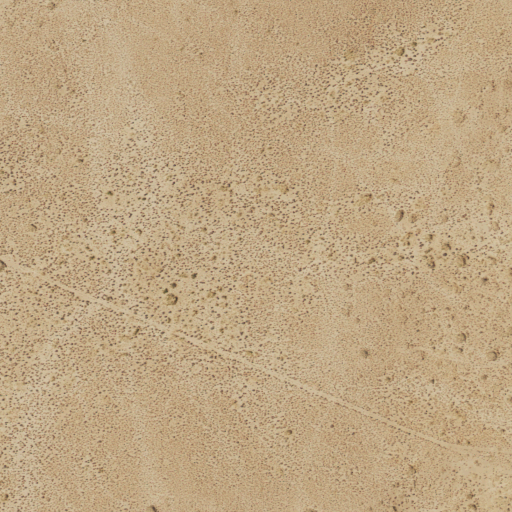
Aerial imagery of plain(s) in Utah named Burr Desert containing only shrub